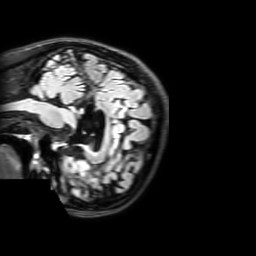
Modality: FLAIR
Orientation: sagittal
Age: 43
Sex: female
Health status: ill
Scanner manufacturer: philips
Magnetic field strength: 3 T
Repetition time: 4.8 s
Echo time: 0.3053 s